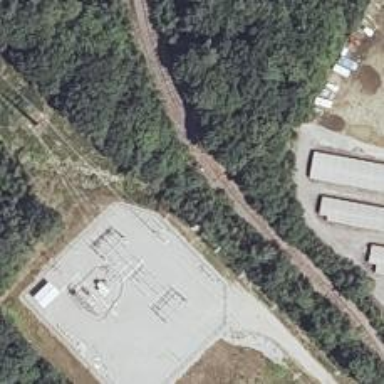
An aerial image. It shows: Abandoned railway.